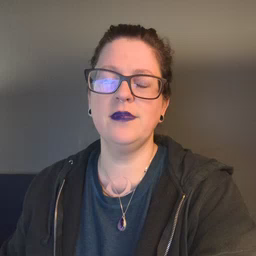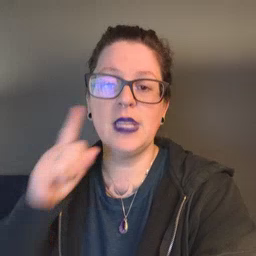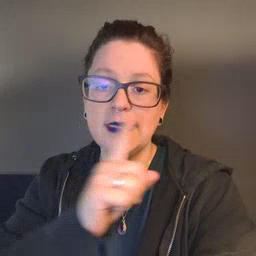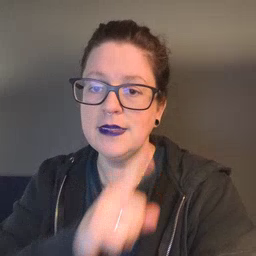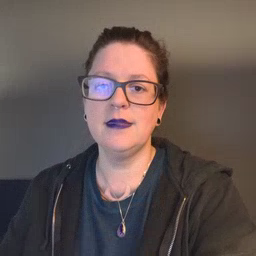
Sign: eye